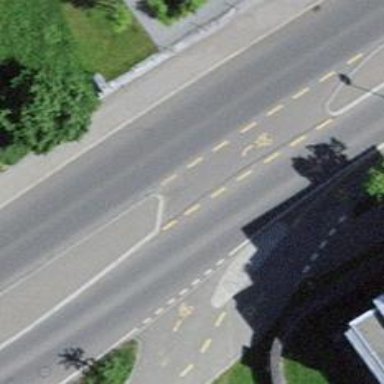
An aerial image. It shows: Cycleway.